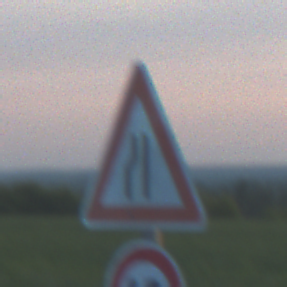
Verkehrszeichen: EinseitigVerengteFahrbahnLinks
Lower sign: Geschwindigkeit10
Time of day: SunriseSunset
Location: Outdoor (Nature)
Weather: PartlyCloudy
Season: NotSpecified
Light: Natural